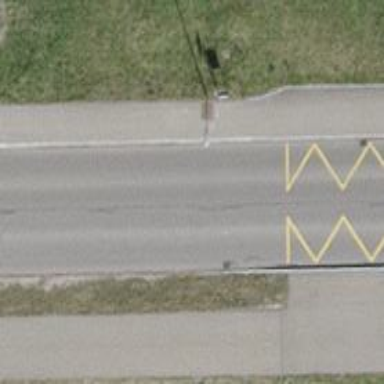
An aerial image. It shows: Bus stop with designated stop position for public transport.